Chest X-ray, PA view. Patient: 51 years old, sex M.
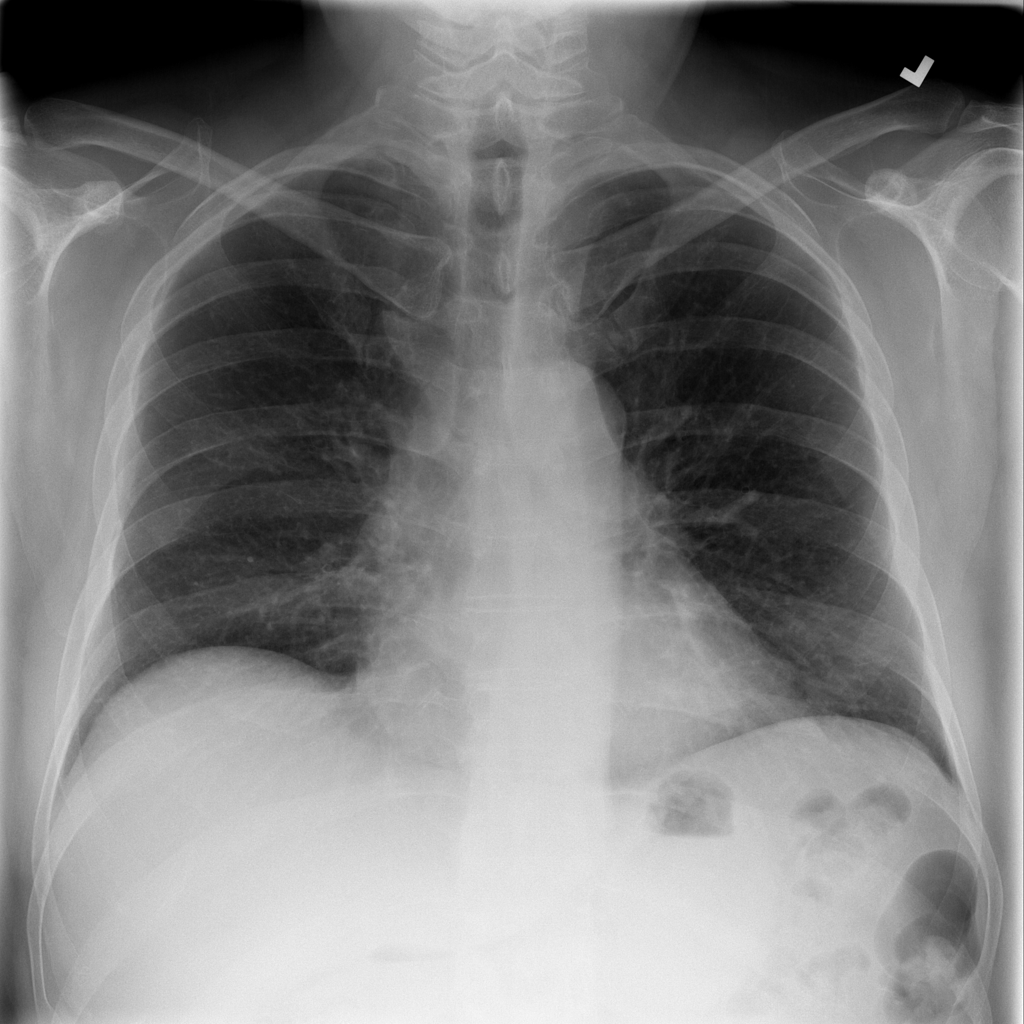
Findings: No Finding